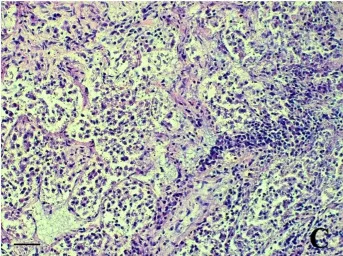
Lemur catta, liver, lungs. Larval parasites in the parenchyma of liver.
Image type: pathology (h&e)